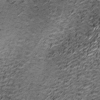
Label: not_dusty